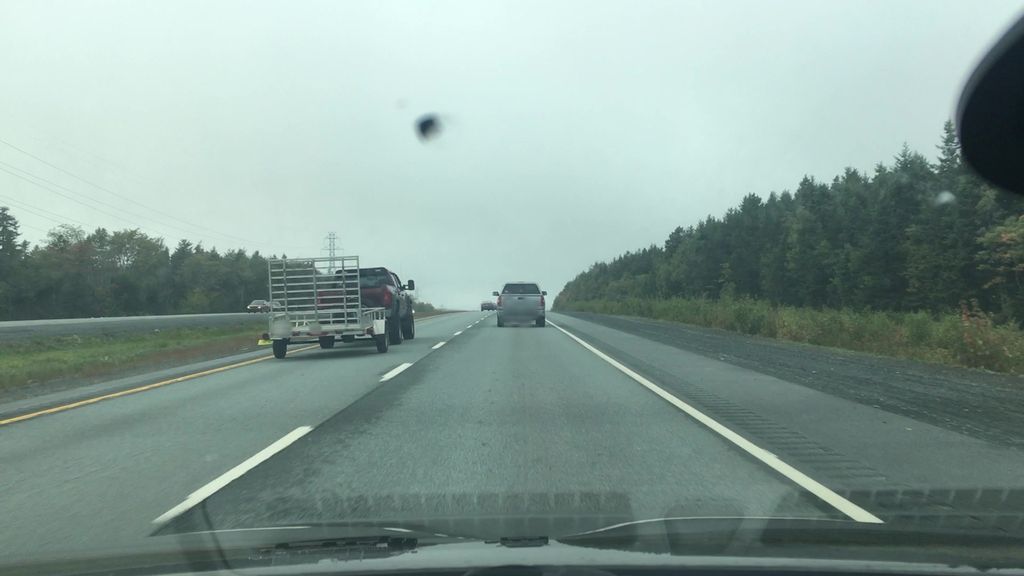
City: halifax